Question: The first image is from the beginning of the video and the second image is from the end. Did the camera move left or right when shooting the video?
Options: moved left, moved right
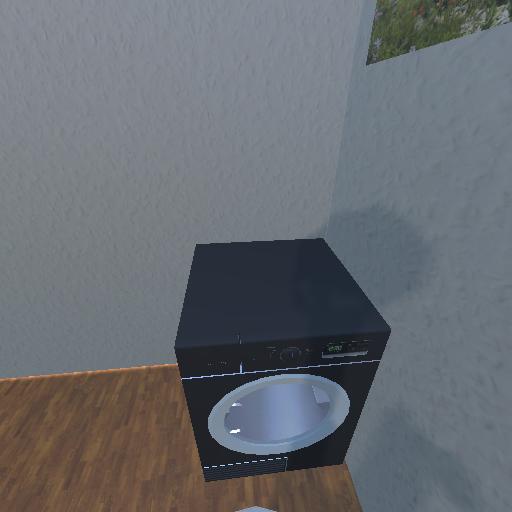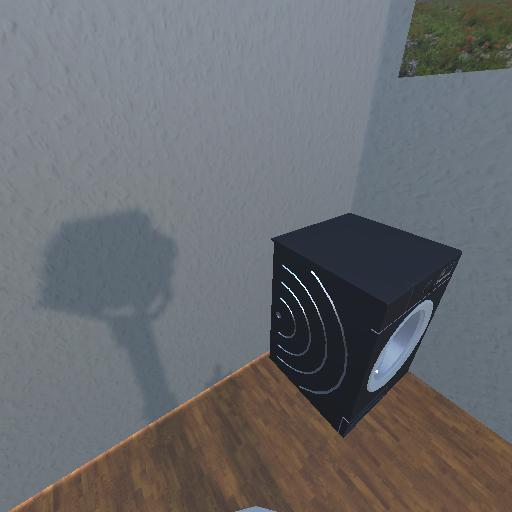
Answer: moved left